Question: Here's my problem: I'm working on a program which decompiles an APK file. It was working. After the previous Java Update my application is giving me an exception.

Please help me.
UPDATE:
- New Java version - Version 7 Update 2- Stack trace:Exception in thread "main" java.lang.IllegalArgumentException: Executable name has embedded quote, split the arguments
at java.lang.ProcessImpl.isQuoted(Unknown Source)
at java.lang.ProcessImpl.getExecutablePath(Unknown Source)
at java.lang.ProcessImpl.(Unknown Source)
at java.lang.ProcessImpl.start(Unknown Source)
at java.lang.ProcessBuilder.start(Unknown Source)
at java.lang.Runtime.exec(Unknown Source)
at java.lang.Runtime.exec(Unknown Source)
at java.lang.Runtime.exec(Unknown Source)
at ro.etrandafir.mate.PC.decompile.StartingPoint.execute(StartingPoint.java:146)
at ro.etrandafir.mate.PC.decompile.StartingPoint.main(StartingPoint.java:25)- Source code:'''
try {
Process p = Runtime.getRuntime().exec(""" + apktoolBat
.getAbsolutePath() + "" d -s " + fn);
BufferedReader br = new BufferedReader(
new InputStreamReader(p.getInputStream()));
String line = null;
while ((line = br.readLine()) != null) {
System.out.println("Apktool: " + line);
}
} catch (IOException e) {
System.err.println("ERROR: Could not use APKTOOL!");
e.printStackTrace();
return;
}
'''
Thanks in advance!
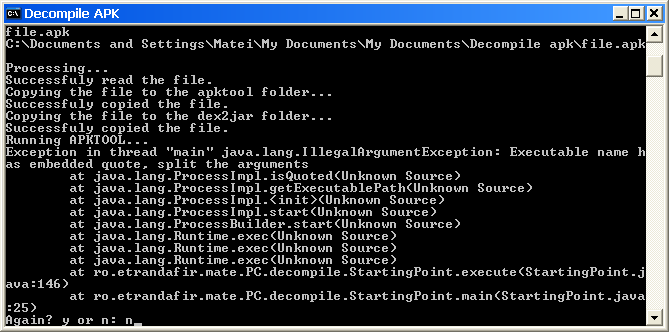
Answer: This feature has been changed in the new java release. See <URL> for more details.